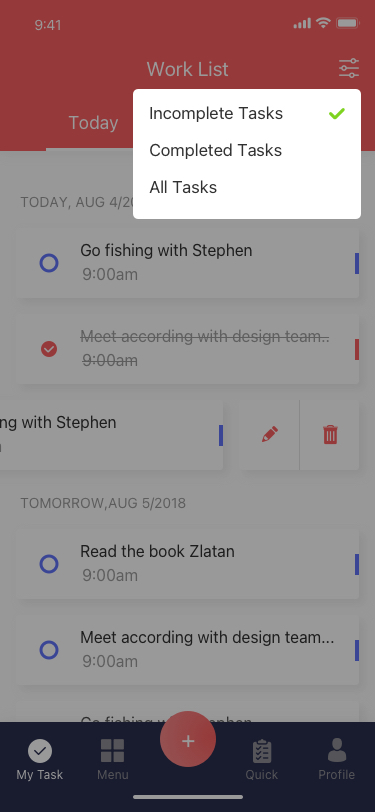
Text in this UI design:
Today
Month
Work List
Go fishing with Stephen
9:00am
Profile
Quick
Menu
My Task
+
Go fishing with Stephen
9:00am
Read the book Zlatan
9:00am
Meet according with design team...
9:00am
Meet according with design team..
9:00am
Today, Aug 4/2018
Tomorrow,Aug 5/2018
Incomplete Tasks
Completed Tasks
All Tasks